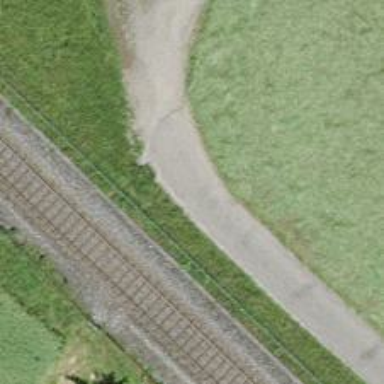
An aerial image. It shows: Agricultural track with grade 1 surface suitable for agricultural vehicles.